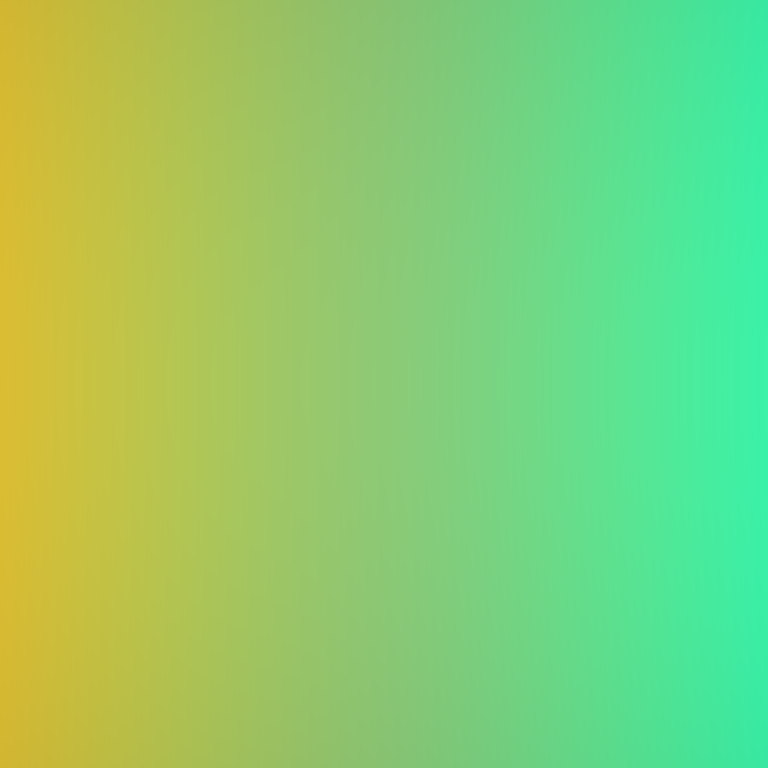
Abstract light effect, smooth gradient from yellow to teal, calm atmosphere, soft blend, no room, no furniture, no objects.